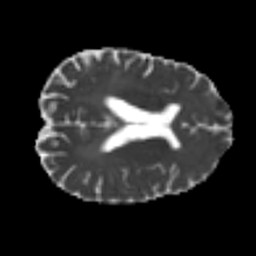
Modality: MD
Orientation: axial
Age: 47
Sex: male
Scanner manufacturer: siemens
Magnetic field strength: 3 T
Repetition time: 4.999 s
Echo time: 0.07946 s